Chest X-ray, AP view. Patient: 47 years old, sex M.
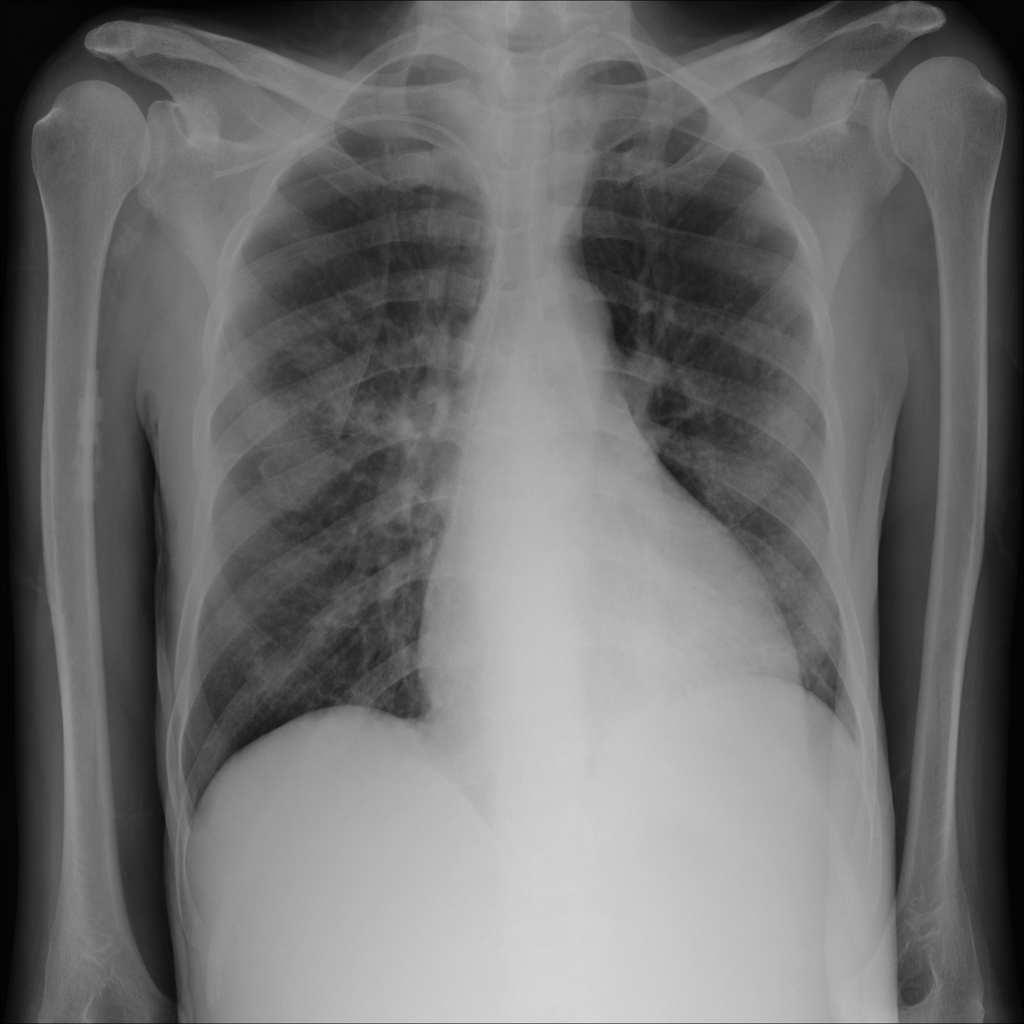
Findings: Cardiomegaly, Infiltration, Nodule